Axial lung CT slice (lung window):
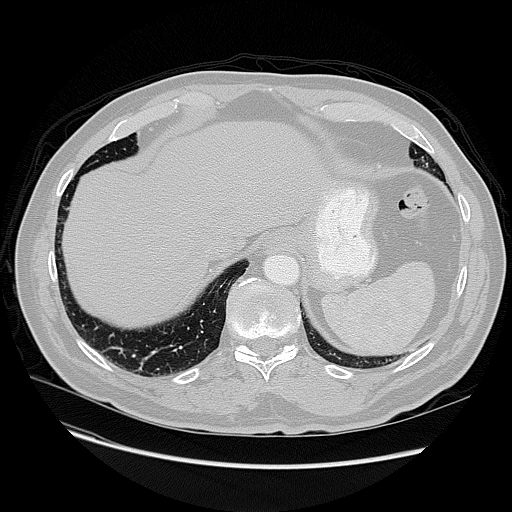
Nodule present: no